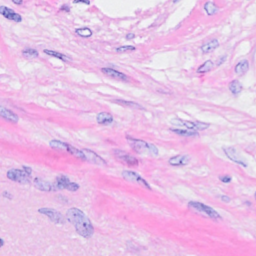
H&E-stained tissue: Breast